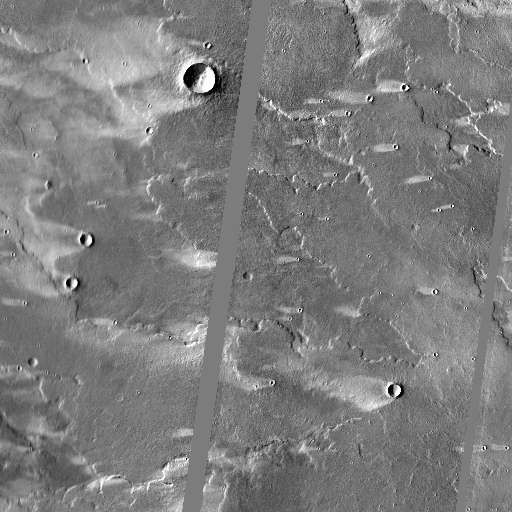
Crater classes present: Background, Other